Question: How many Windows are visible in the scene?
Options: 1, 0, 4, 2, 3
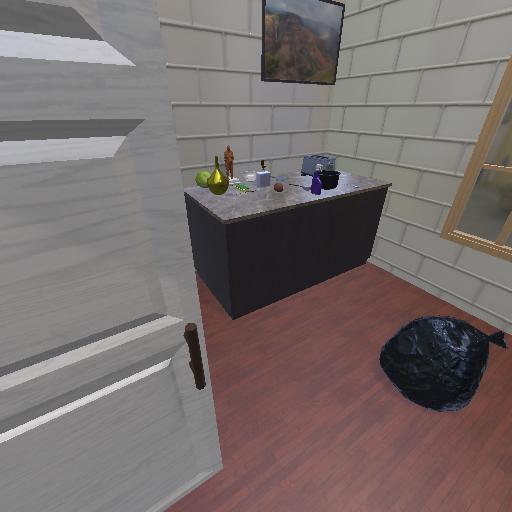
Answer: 1